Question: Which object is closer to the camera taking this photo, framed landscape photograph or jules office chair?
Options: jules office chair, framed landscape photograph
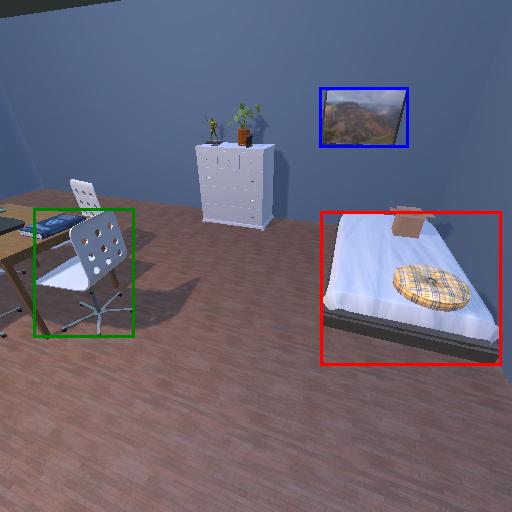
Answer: jules office chair